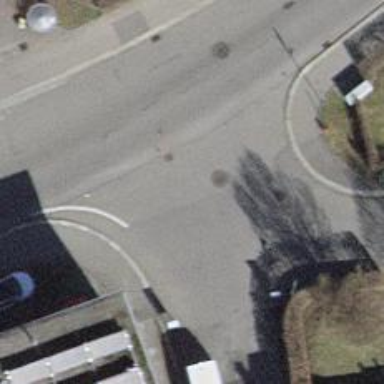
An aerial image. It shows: Smooth asphalt road in residential area.